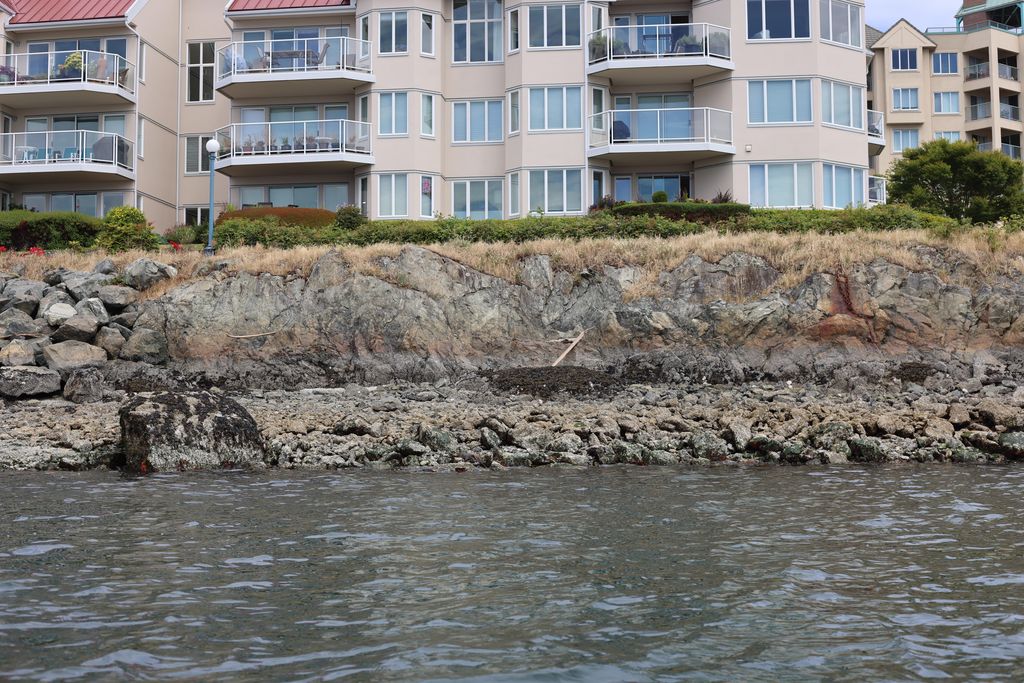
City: victoria